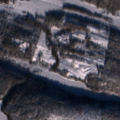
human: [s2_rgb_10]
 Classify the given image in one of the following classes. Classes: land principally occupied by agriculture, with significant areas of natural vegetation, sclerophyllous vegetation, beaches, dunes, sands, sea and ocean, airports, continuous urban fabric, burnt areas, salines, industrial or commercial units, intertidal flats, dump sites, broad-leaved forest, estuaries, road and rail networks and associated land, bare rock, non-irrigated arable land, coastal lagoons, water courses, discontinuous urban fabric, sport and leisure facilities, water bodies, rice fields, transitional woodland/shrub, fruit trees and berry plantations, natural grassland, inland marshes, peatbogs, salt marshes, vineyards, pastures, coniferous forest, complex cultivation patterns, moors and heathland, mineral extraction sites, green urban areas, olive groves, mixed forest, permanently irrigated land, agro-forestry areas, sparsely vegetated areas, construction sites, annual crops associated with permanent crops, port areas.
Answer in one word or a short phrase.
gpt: coniferous forest, mixed forest, transitional woodland/shrub, water bodies